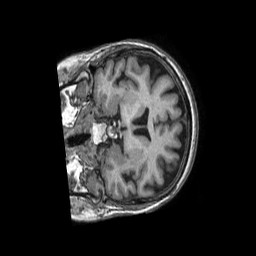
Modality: T1w
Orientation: coronal
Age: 69
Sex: female
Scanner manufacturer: philips
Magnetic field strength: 1.5 T
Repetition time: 0.007228 s
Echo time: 0.003281 s